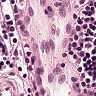
Metastatic tissue present: no